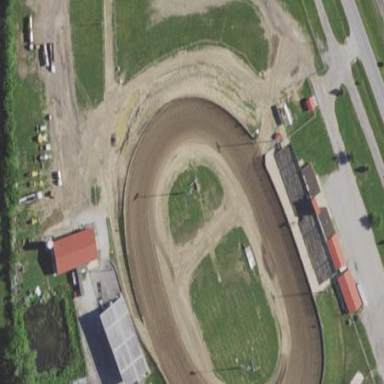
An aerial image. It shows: Raceway for motor sports.